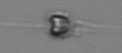
Label: Apedinella